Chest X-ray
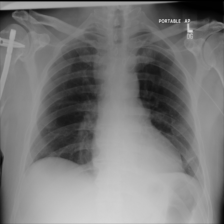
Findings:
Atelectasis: negative
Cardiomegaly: negative
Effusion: negative
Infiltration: negative
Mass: negative
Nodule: negative
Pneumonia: negative
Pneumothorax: negative
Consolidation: negative
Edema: negative
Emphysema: negative
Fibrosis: negative
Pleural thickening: negative
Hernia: negative